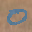
Label: 0